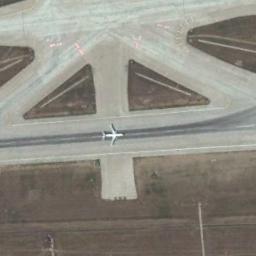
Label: runway